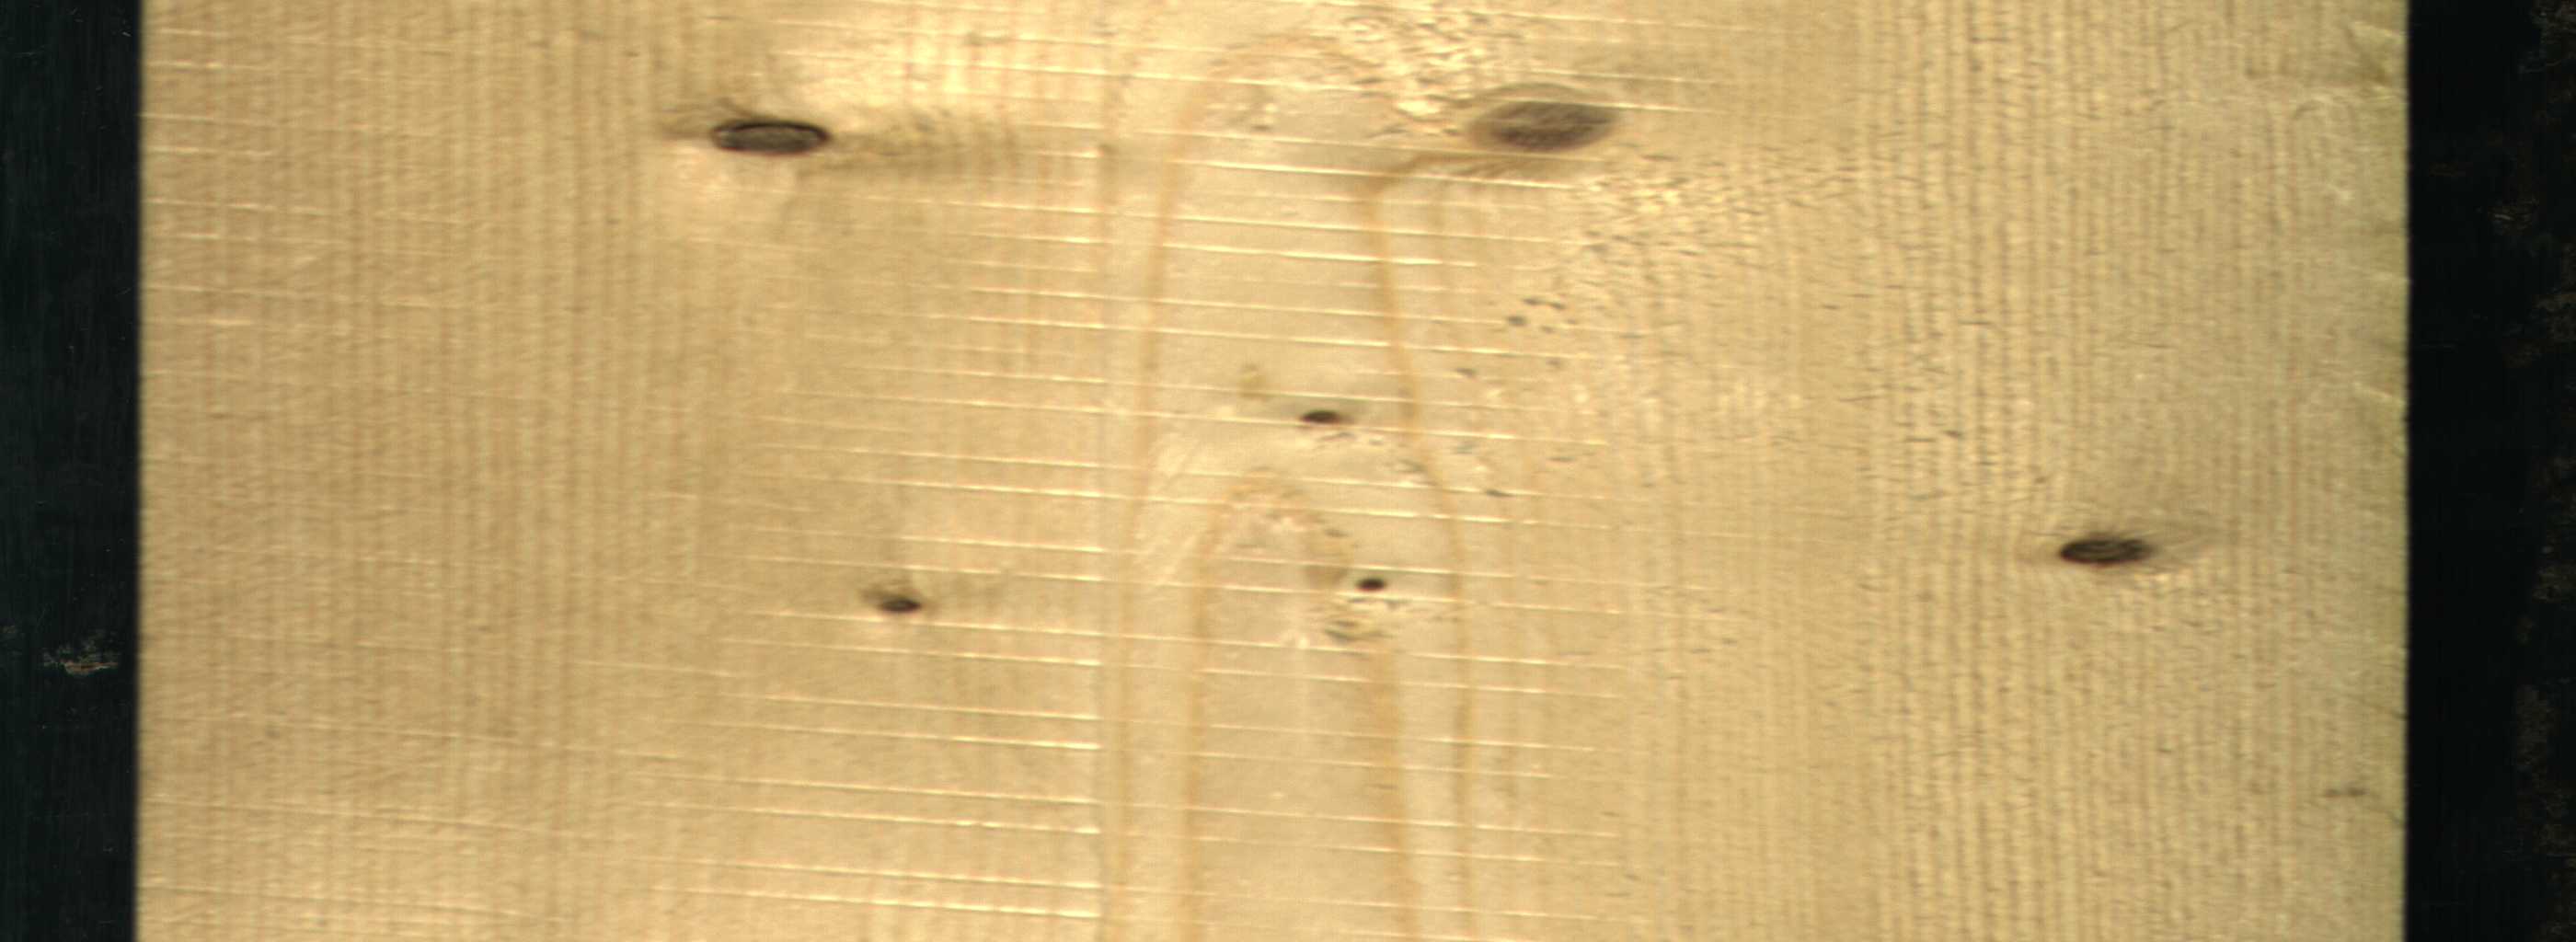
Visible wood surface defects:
Dead_Knot
Dead_Knot
Dead_Knot
Live_Knot
Live_Knot
Live_Knot